Question: I have a little Problem with sql again :)
In this example I have to show the max ekpreis in one row and the min ekpreis in a second row. But with all the other data aswell. I tried select max(ekpreis) but that didnt worked.

I tried this:
SELECT ARTBEZ, max(ekpreis)
FROM artst
Group by artbez;
But this just returns all the rows and not just the max row.
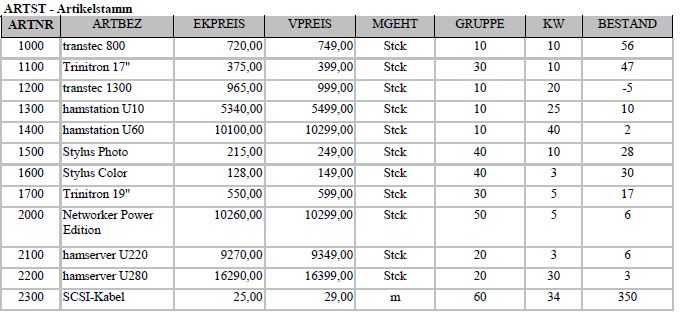
Answer: You have to try with the following query
SELECT * FROM artst Where EKPREIS = (SELECT MAX(EKPREIS) FROM artst) Or EKPREIS = (SELECT MIN(EKPREIS) FROM artst)
It is retrieve only two row with Maximum of EKPREIS And Minimum of EKPREIS